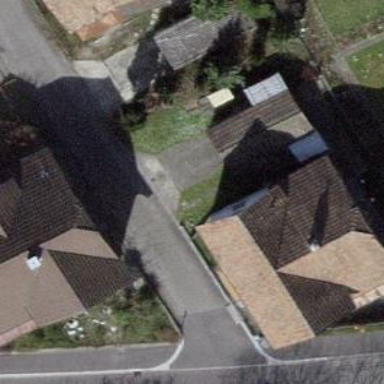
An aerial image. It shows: Detached building.